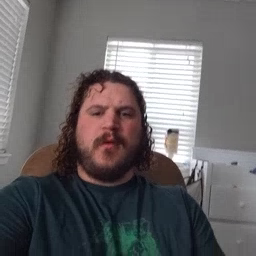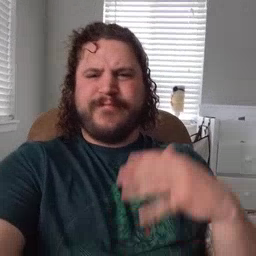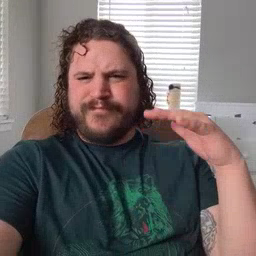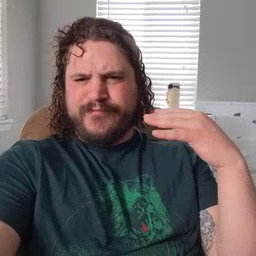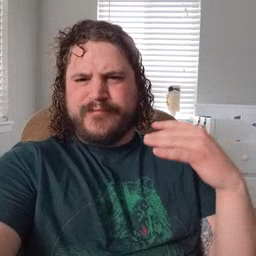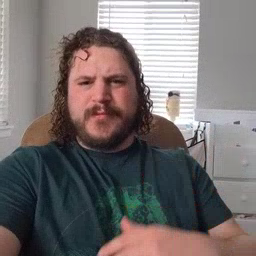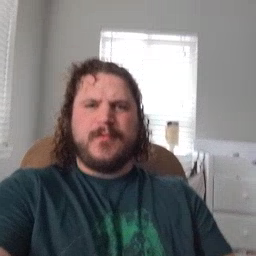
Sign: noisy